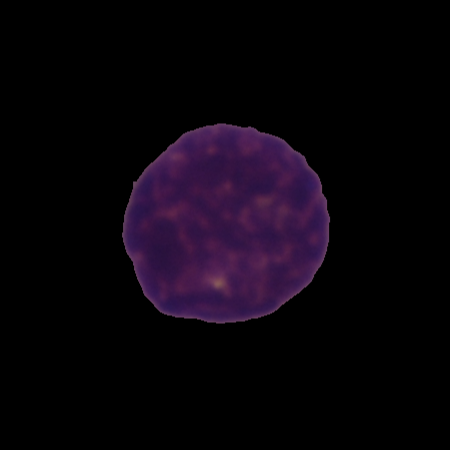
Label: healthy